Question: I'm trying to use a dataTable in my ruby project with Sinatra.
Instead of HTML pages w're using HAML-files.
My first idea was to make a normal table we could create if we looped trough our array, that worked out verry well. But since we wanted to use this table as a dataTable with JQuery & javascript, We are having some issues.
So to figer out what the problem was, I created a simple haml table with data in each TableRow.
'''
%table{:id => "test"}
%thead
%tr
%th data1
%th data2
%tbody
%tr
%td data3
%td data14
%tr
%td data15
%td data16
%tr
%td data17
%td data18
'''
So when I saw the installation manual on DataTables.net it said we had to import the CSS-Styling and the 2 jquery files.
So said so done in my laout.haml file:
'''
!!!
%html
%head
%meta{:charset => 'utf-8'}
%title tooltitle
%link{:href => "./css/jquery-ui-1.10.4.css", :rel => "stylesheet"}/
%link{:charset => "utf-8", :href => "./css/2close.css", :media => "screen", :rel => "stylesheet", :type => "text/css"}/
%link{:href => "./css/multi-select.css", :media => "screen", :rel => "stylesheet", :type => "text/css"}/
%link{:href => "./css/login.css", :media => "screen", :rel => "stylesheet", :type => "text/css"}/
%link{:href => "./DataTables-1.10.3/media/css/jquery.dataTables.min.css", :media => "screen", :rel => "stylesheet", :type => "text/css"}/
%script{:src => "./scripts/jquery-2.1.0.js",:type => "text/javascript"}
%script{:src => "./scripts/jquery-ui-1.10.4.custom.js", :type => "text/javascript"}
%script{:src => "./scripts/jquery.multi-select.js", :type => "text/javascript"}
%script{:src => "./DataTables-1.10.3/media/js/jquery.js", :type => "text/javascript"}
%script{:src => "./DataTables-1.10.3/media/js/jquery.dataTables.min.js", :type => "text/javascript"}**
%script{:src => "./scripts/scripts.js", :type => "text/javascript"}
%script{:src => "./scripts/test.js"}
'''
so as you can see, we are using multiple jquery files and multiple css files !
As you might think the link is not correct ==> we've checked it before.
We have our public directory, with the DataTables folder inside of it.
Other Javascript files and css-files do work with our site.
Last but not least, we had to initiate our DataTable:
'''
:javascript
$(document).ready( function()
{
$('#test').DataTable();
}
'''
This is a screenshot of the table:

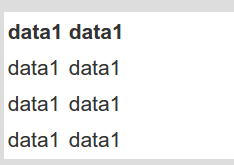
Answer: OK fixed my own problem!
I had to use the datatable iniatie for this table-id,
witouht using the $(document).ready( function()
'''
$('#test').DataTable();
'''
I'm just wondering why this actually works if i don't use the load statement.
In the Datatables.net - website, this is the only initiate you have to do!